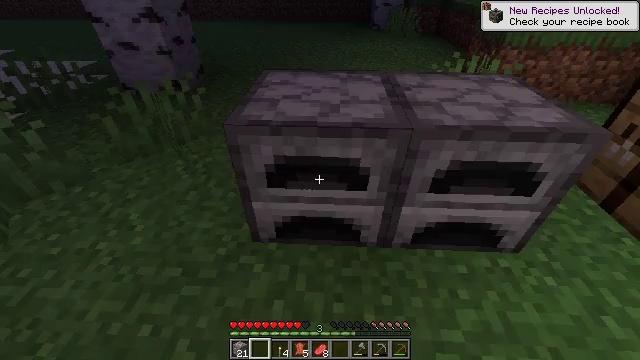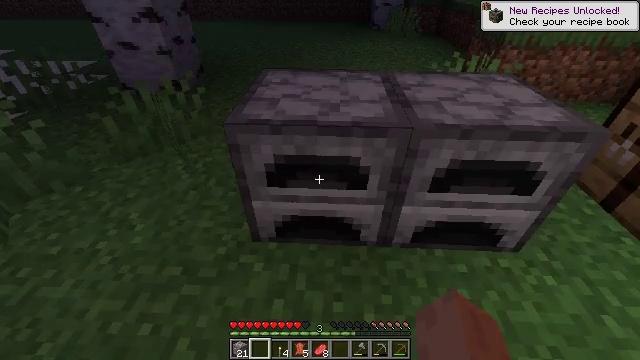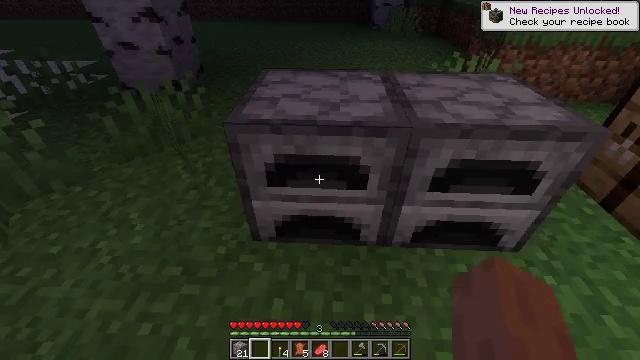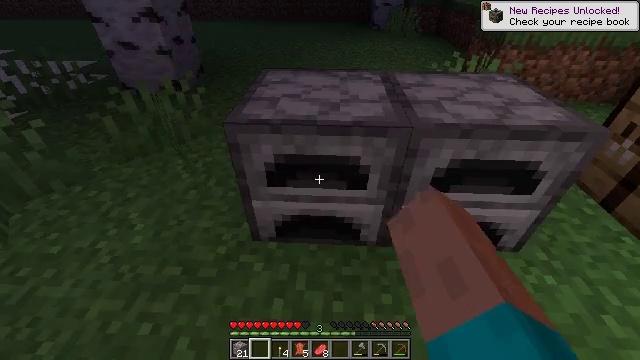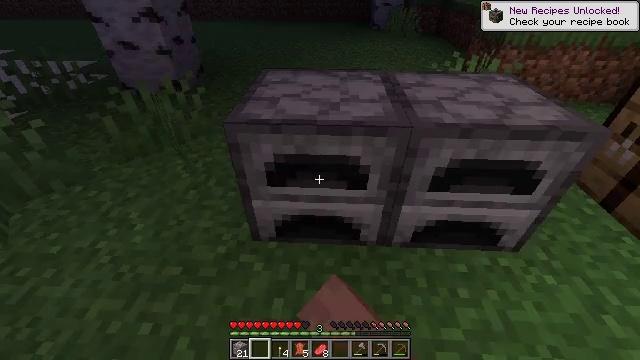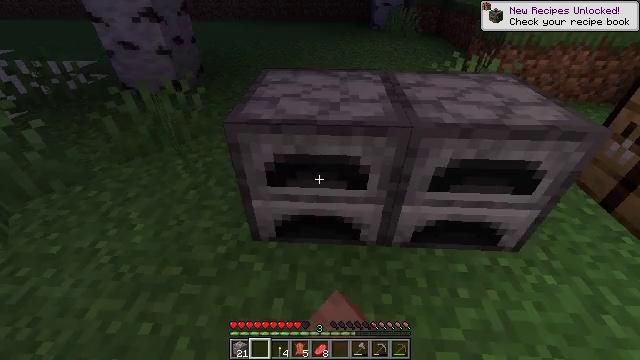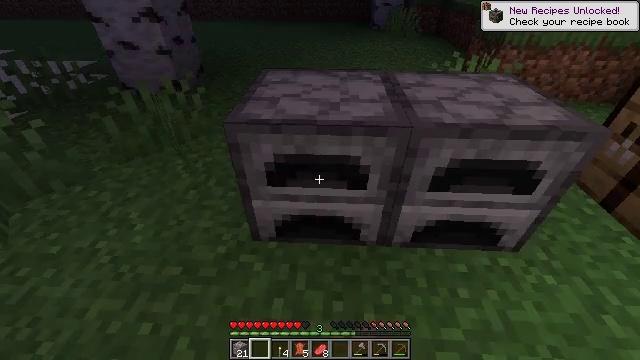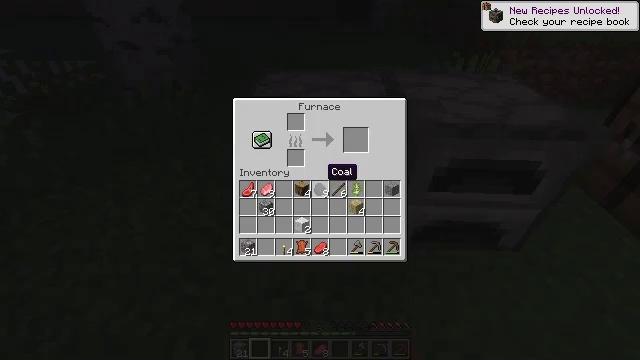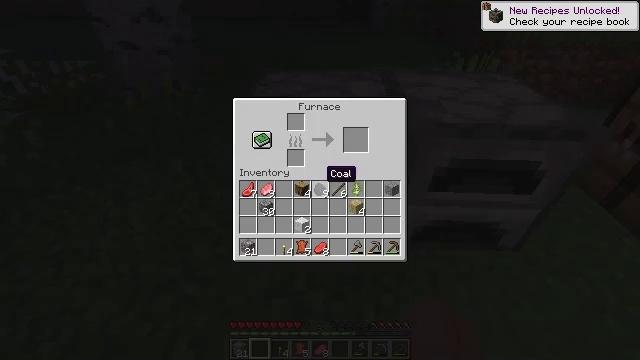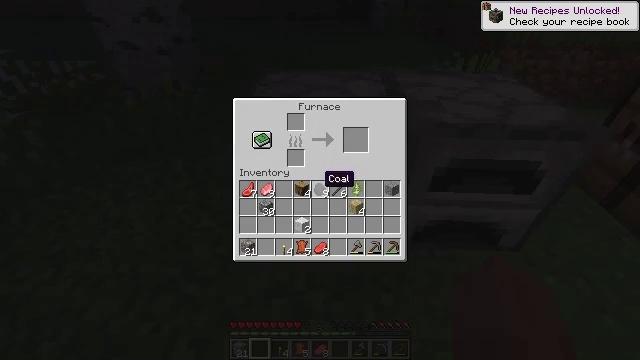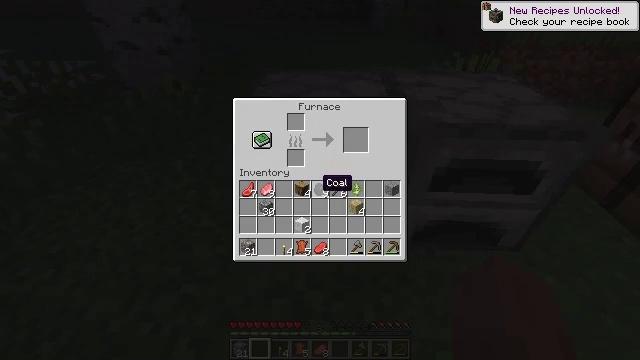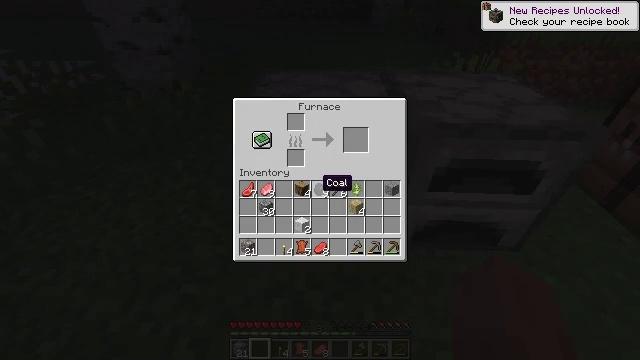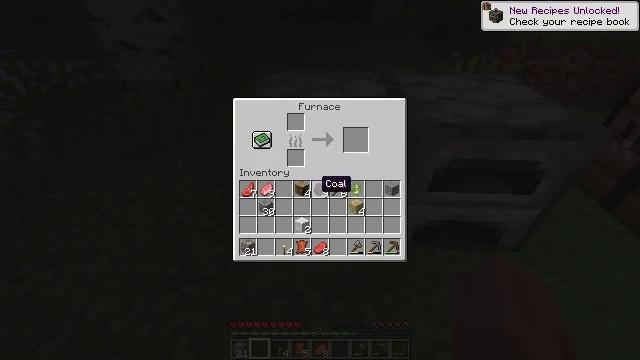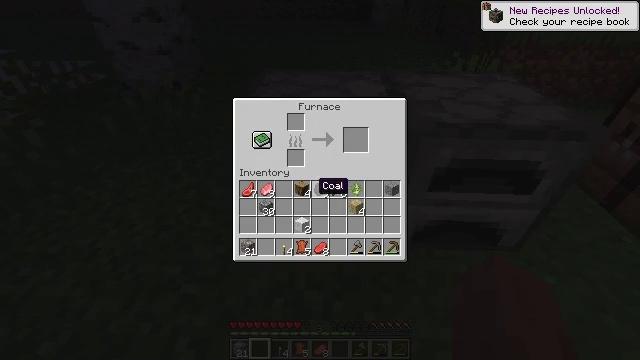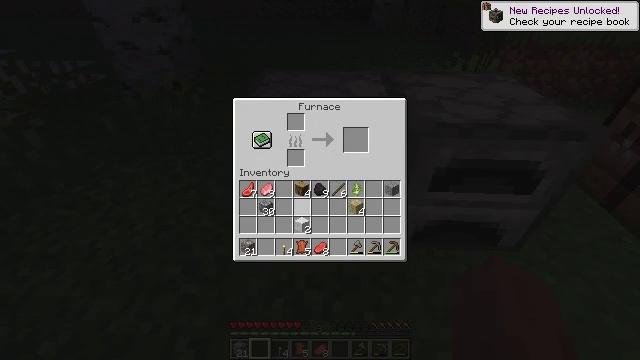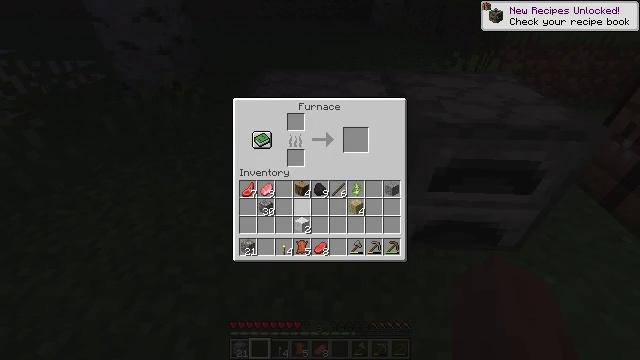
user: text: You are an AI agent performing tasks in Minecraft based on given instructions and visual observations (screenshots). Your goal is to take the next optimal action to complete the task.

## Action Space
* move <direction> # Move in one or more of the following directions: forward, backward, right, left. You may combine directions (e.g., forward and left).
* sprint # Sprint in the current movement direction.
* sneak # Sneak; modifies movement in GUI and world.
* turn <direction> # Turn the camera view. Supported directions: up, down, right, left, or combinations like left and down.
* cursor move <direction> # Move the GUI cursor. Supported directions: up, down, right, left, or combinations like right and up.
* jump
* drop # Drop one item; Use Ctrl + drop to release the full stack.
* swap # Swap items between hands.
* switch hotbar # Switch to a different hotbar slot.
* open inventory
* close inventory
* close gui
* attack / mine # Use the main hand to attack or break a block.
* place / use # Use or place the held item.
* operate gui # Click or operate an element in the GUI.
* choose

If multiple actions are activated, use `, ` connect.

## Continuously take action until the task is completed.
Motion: motion action
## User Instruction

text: Combine raw porkchop and coal in a furnace to get a cooked porkchop.
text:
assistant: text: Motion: no_op
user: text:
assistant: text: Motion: use / place
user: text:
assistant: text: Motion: use / place
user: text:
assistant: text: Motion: use / place
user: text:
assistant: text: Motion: no_op
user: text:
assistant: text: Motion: no_op
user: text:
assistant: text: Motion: open gui
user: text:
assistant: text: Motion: no_op
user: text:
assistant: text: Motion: no_op
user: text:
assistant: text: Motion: no_op
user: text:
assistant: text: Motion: sneak
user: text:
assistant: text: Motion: sneak
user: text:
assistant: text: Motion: sneak
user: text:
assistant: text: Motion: sneak, cursor move left
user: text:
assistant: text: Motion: no_op
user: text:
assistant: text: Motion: no_op
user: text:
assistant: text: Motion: no_op
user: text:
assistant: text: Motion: no_op
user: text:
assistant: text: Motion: cursor move right
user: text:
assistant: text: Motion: cursor move right
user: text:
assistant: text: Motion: no_op
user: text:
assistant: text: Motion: no_op
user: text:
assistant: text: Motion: no_op
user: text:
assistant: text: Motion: no_op
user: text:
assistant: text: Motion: no_op
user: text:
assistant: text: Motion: no_op
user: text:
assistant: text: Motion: no_op
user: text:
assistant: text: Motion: choose
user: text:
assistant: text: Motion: choose
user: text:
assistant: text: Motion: choose